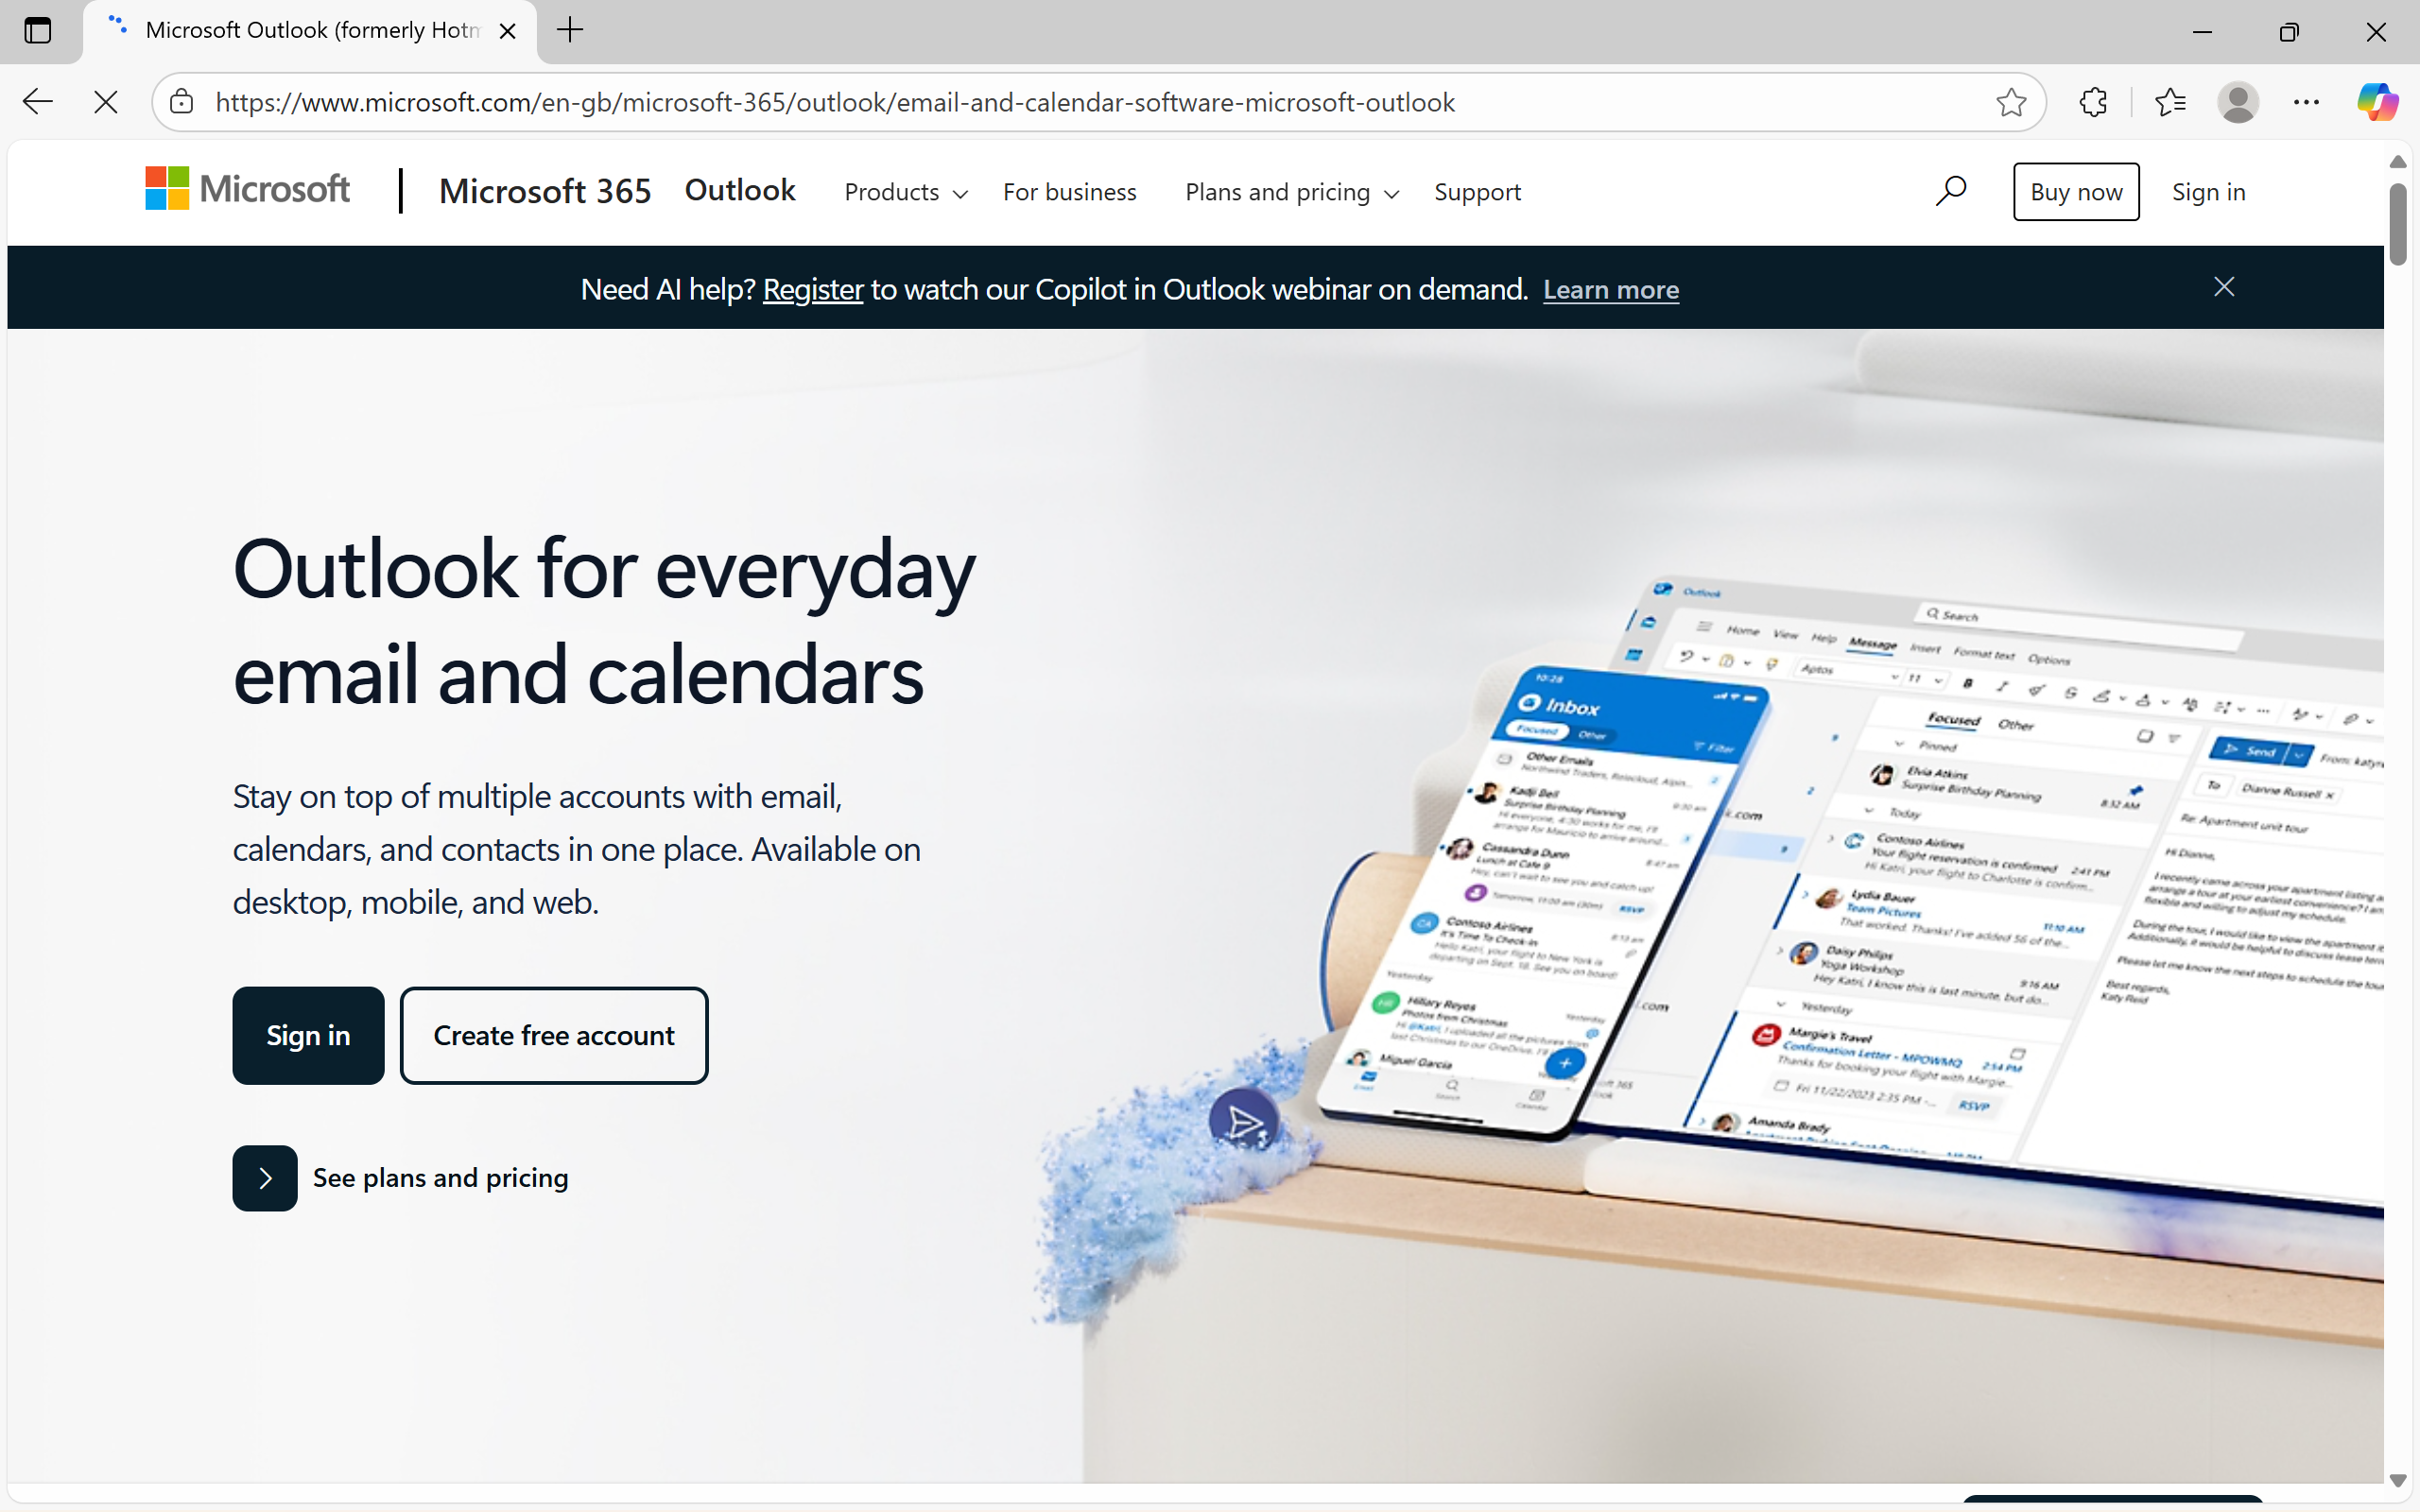
UI elements on screen:
"Desktop - window"
"window"
"System - menu bar - Contains commands to manipulate the window"
"System - menu item"
"title bar"
"Minimise - button - Moves the window out of the way"
"Maximise - button - Makes the window full screen"
"Close - button - Closes the window"
"window"